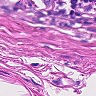
Metastatic tissue present: no